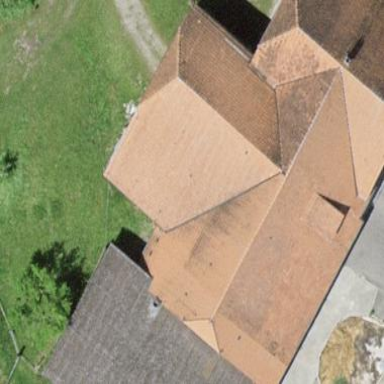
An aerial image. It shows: Farm building.